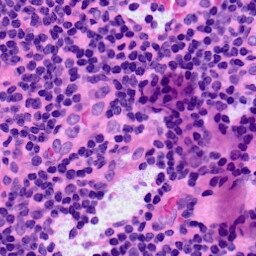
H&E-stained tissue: LymphNode